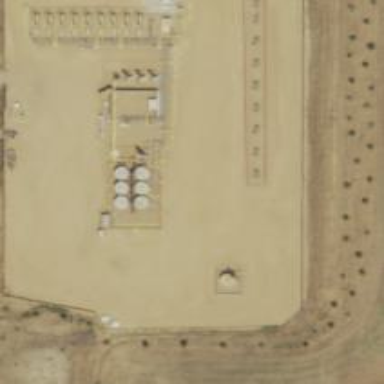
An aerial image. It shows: Petroleum well that is man-made.